Question: I am creating QR Code scanner, which slices the scanned code right after scanning it into the widget entry - in a way that no click button or keyboard press is needed to proceed in the operation. All the user has available is a barcode scanner gun.
The scanned code example input looks like this and is always structured similarly(6 substrings in 39 characters):
AAAAA-BBBBB-CCC-DDDDDD-EEEEEE-FFFFFFFFFF
I want my code to:
1) Create GUI Tkinter interface with entry for scanned code and six additional entry boxes (see picture, link below)
2) Set cursor focus in "Scanned code" entry
3) Check if the widget entry for "Scanned code" is empty
4) If false, then slice the scanned string in substrings divided by symbol '-',i.e. once it reaches '-'. Thus, I'd like to it automatically sorted into:
AAAAA
BBBBB
CCC
and so on appearing in corresponding box.
So far, I have achieved to proceed with step 1) and 2) - see the picture and the code attached.
'''
from Tkinter import *
root = Tk()
root.title('Scanner')
# create the top container
top_frame = Frame(root)
top_frame.pack( side = TOP )
scan_pcb=Label(top_frame,text='SCANNED CODE: ')
scan_pcb.grid(row=0,column=0)
pcb_entry=Entry(top_frame,background='white')
pcb_entry.grid(row=0,column=1)
pcb_entry.focus_set()
# create the left container
left_frame = Frame(root)
left_frame.pack( side = LEFT )
A_label=Label(left_frame,text='A')
A_label.grid(row=0,column=0)
A_entry=Entry(left_frame,background='white')
A_entry.grid(row=0,column=1)
B_label=Label(left_frame,text='B')
B_label.grid(row=1,column=0)
B_entry=Entry(left_frame,background='white')
B_entry.grid(row=1,column=1)
C_label=Label(left_frame,text='C')
C_label.grid(row=2,column=0)
C_entry=Entry(left_frame,background='white')
C_entry.grid(row=2,column=1)
# create the right container
right_frame = Frame(root)
right_frame.pack( side = RIGHT )
D_label=Label(right_frame,text='D')
D_label.grid(row=0,column=2)
D_entry=Entry(right_frame,background='white')
D_entry.grid(row=0,column=3)
E_label=Label(right_frame,text='E')
E_label.grid(row=1,column=2)
E_entry=Entry(right_frame,background='white')
E_entry.grid(row=1,column=3)
E_label=Label(right_frame,text='F')
E_label.grid(row=2,column=2)
E_entry=Entry(right_frame,background='white')
E_entry.grid(row=2,column=3)
root.mainloop()
'''
Picture of the GUI I have made so far

However, I am struggling with step 3) and 4). I have done some research and
I was thinking using
'if len(entry_object.get())' from <URL> topic somehow, maybe like:
'''
if len(pcb_entry.get()) != 0
#do something
'''
The '#do something' part is what I am fighting with. I was also thinking maybe to make it textvariable so I could store it and work with the scanned code later on. (?)
All in all, I just cannot make it work properly and I was wondering whether there is someone willing to help me?
FYI, I am still a total novice in both python programming so huge sorry if I am duplicating the question again.
Thank you very much. Appreciate it.
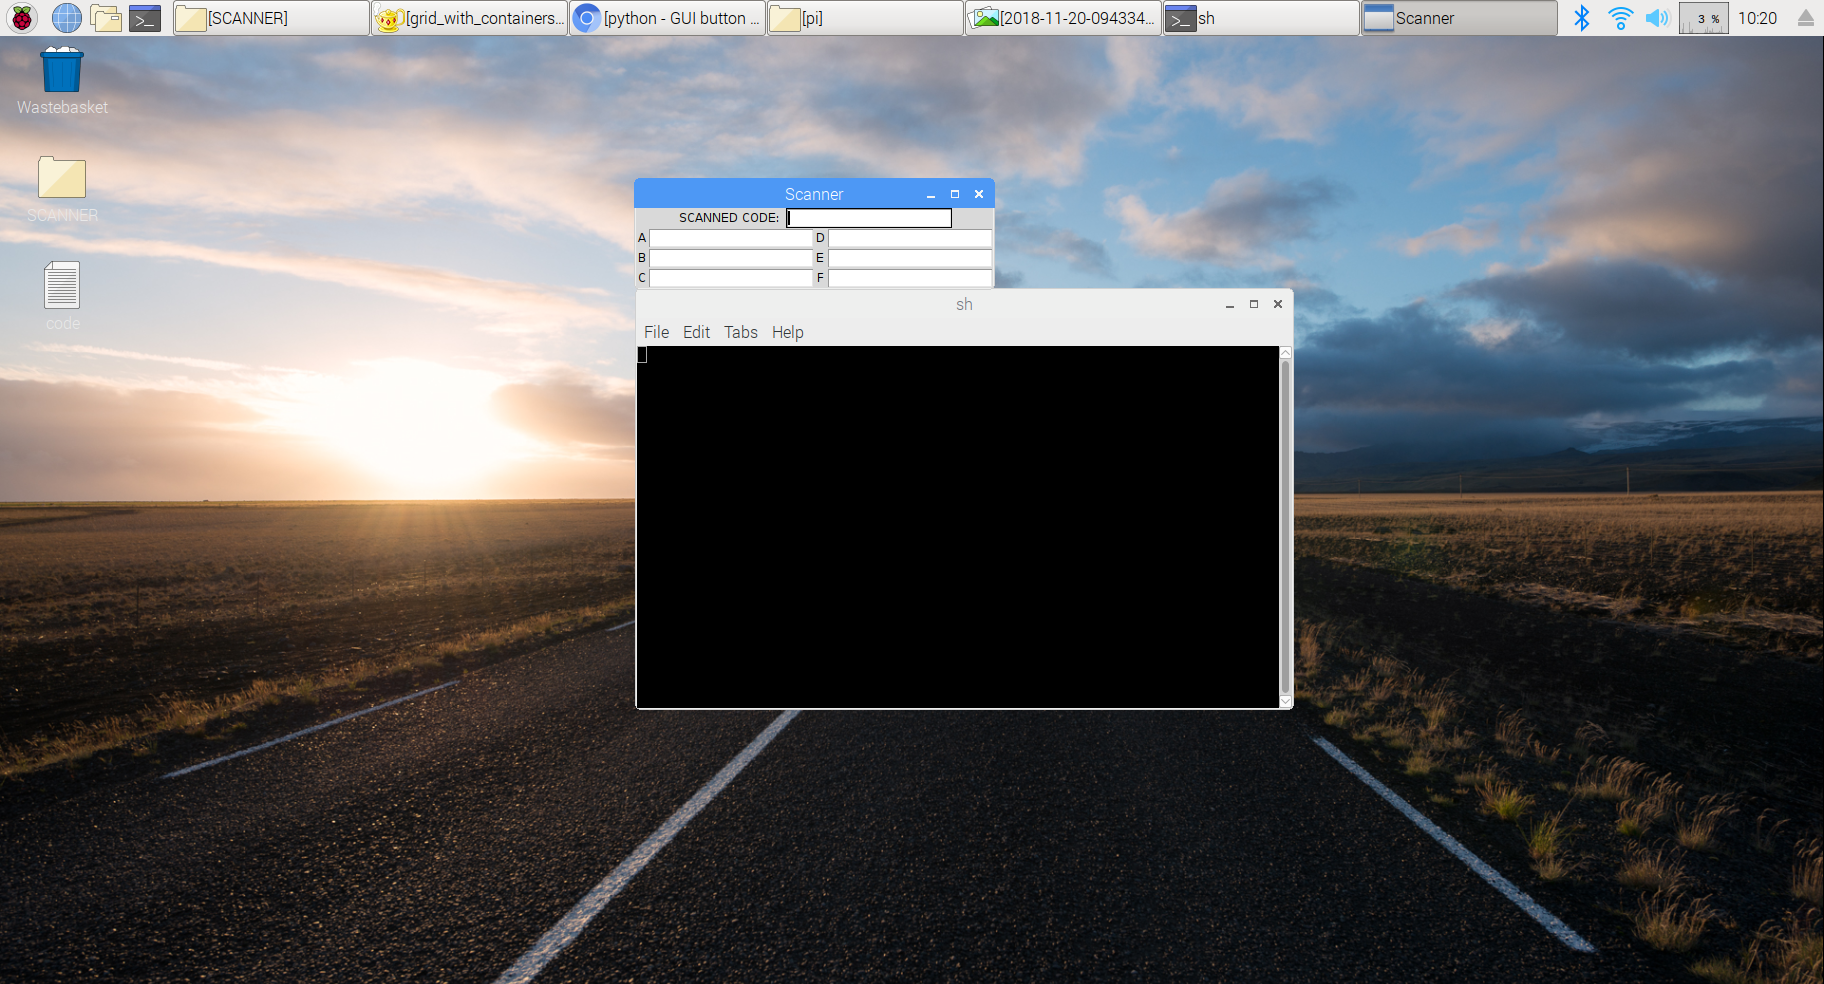
Answer: To build a function that will check ever one second for a scan code you need to use the 'after()' method to manage a loop that calls the function every second.
Next it would be best to place all your entry fields inside of a list. This will let us use the index of the string split to place the data in each section of the reader.
In the below example it will take a pasted string and split it at the '-'. It will then delete the string as to not cause problems later and append all the sections to the other entry fields.
I tested with this example: '# AAAA-BBBB-CCCC-DDDD-EEEE-FFFF':
'''
import Tkinter as tk
root = tk.Tk()
root.title('Scanner')
entry_list = []
top_frame = tk.Frame(root)
top_frame.pack(side="top")
tk.Label(top_frame, text='SCANNED CODE: ').grid(row=0, column=0)
pcb_entry=tk.Entry(top_frame, background='white')
pcb_entry.grid(row=0, column=1)
left_frame = tk.Frame(root)
left_frame.pack(side="left")
right_frame = tk.Frame(root)
right_frame.pack(side="right")
tk.Label(left_frame, text='A').grid(row=0, column=0)
tk.Label(left_frame, text='B').grid(row=1, column=0)
tk.Label(left_frame, text='C').grid(row=2, column=0)
tk.Label(right_frame,text='D').grid(row=0, column=2)
tk.Label(right_frame,text='E').grid(row=1, column=2)
tk.Label(right_frame,text='F').grid(row=2, column=2)
for i in range(6):
if i <= 2:
entry_list.append(tk.Entry(left_frame, background='white'))
entry_list[i].grid(row=i, column=1)
else:
entry_list.append(tk.Entry(right_frame, background='white'))
entry_list[i].grid(row=i-3, column=3)
def check_entry():
x = pcb_entry.get()
section_list = []
if x.strip() != "":
pcb_entry.delete(0, "end")
section_list = x.split("-")
for ndex, section in enumerate(section_list):
if ndex <= 5:
entry_list[ndex].delete(0, "end")
entry_list[ndex].insert(0, section)
root.after(1000, check_entry)
check_entry()
pcb_entry.focus_set()
root.mainloop()
'''
Results:
<URL>
Keep in mind this code is assuming you will always have 6 segments to your bar-code. If you do not always have 6 segments you will need to add in a loop that deletes all the entry fields data in the list before appending new data.